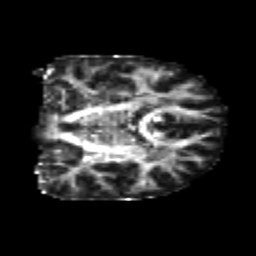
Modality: FA
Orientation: coronal
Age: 22
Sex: male
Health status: healthy
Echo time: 0.074 s